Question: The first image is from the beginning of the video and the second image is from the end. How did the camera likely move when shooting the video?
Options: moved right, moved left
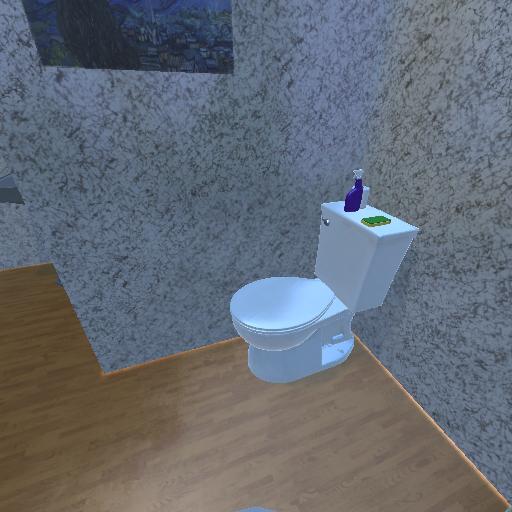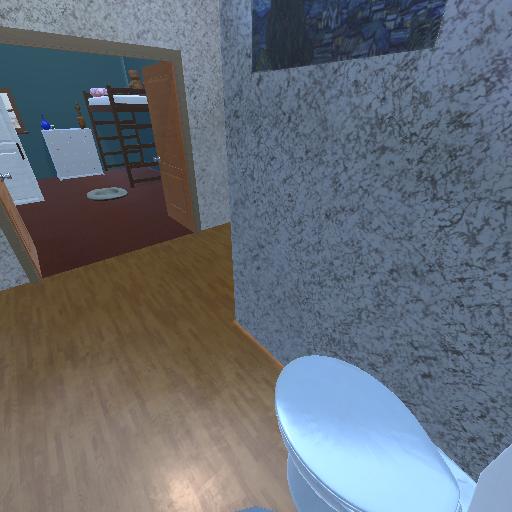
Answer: moved right